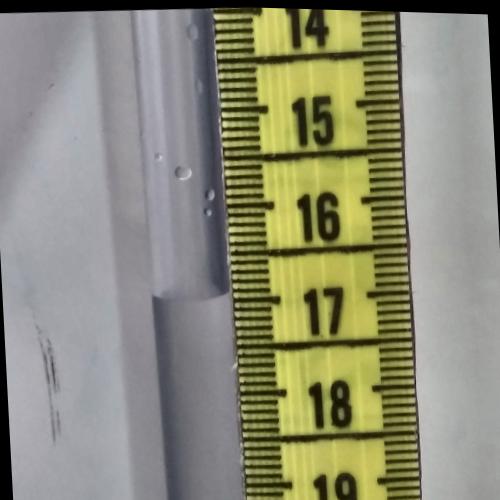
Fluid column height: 16.9 cm